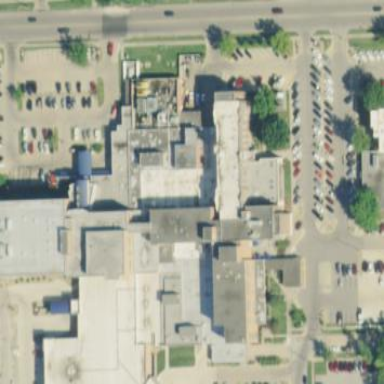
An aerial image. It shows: Hospital building.